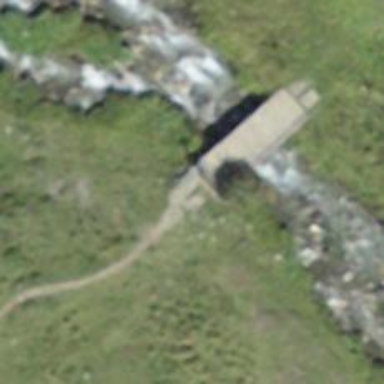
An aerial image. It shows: Path on bridge.